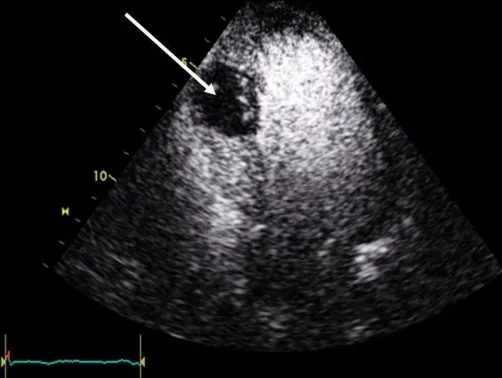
The dark color shows the intraventricular septum thickening (26 mm) and loss of perfusion in the medial septal segment (white arrowhead) demonstrated with low mechanical index contrast echocardiography.
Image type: radiology (ultrasound)